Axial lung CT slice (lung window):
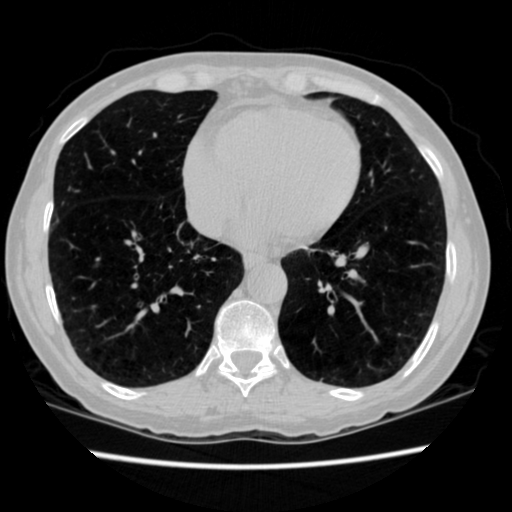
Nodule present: no